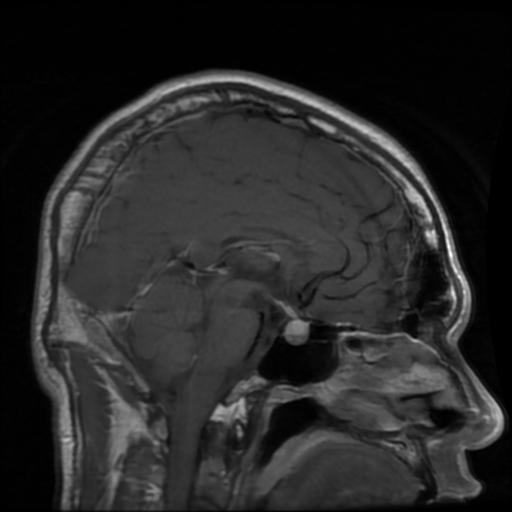
Label: pituitary